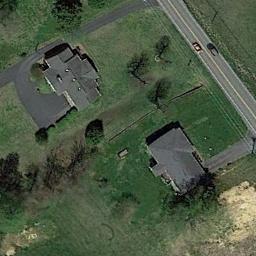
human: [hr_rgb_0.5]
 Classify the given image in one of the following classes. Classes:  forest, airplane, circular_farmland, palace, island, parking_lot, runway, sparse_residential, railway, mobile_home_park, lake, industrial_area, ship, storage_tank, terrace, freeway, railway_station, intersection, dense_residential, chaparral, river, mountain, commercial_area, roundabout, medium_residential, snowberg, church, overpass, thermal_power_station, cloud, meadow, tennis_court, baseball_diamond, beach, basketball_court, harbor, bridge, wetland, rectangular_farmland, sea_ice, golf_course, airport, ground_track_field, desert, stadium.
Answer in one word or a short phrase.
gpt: sparse_residential